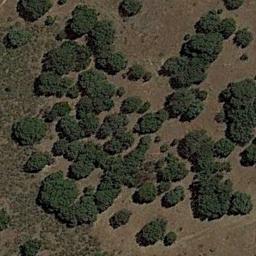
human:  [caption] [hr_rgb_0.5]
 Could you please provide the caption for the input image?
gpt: Some connected green chaparrals of different sizes grow on the wasteland .

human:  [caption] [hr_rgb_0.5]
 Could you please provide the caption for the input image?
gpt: There are several trees and some weeds in this desert .

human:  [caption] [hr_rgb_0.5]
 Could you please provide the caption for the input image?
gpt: Chaparral is densely distributed on the sand .

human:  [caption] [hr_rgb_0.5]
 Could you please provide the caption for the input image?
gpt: The chaparral is consist of some green bushes in the bare land .

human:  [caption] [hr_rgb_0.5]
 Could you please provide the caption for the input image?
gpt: The middle of the chaparral is dense .